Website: bh-photo
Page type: account-selection
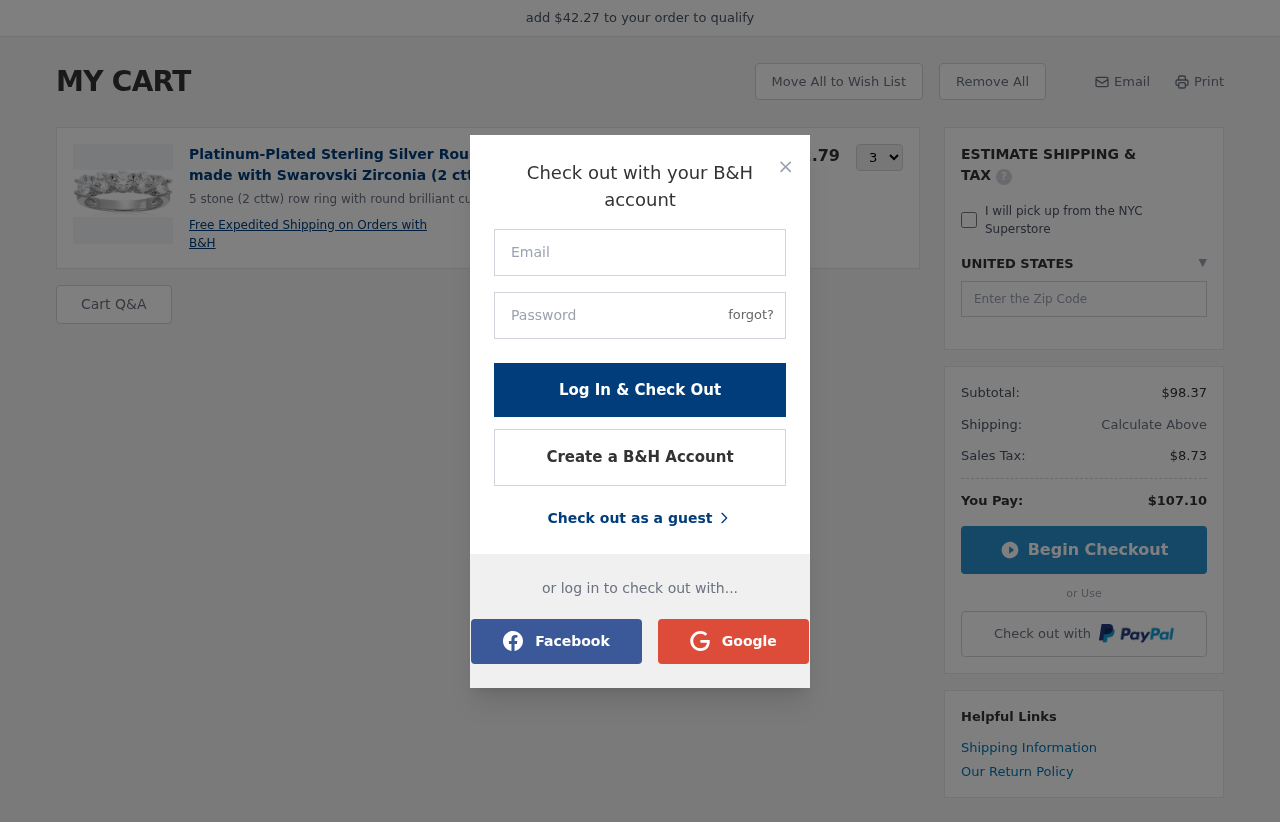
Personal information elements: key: PII_COUNTRY
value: UNITED STATES
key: PII_LOGIN_USERNAME
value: nancyschmidt78
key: PII_POSTCODE
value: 78737
Product elements: key: PRODUCT1_DESC
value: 5 stone (2 cttw) row ring with round brilliant cut Swarovski Zirconia
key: PRODUCT1_NAME
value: Platinum-Plated Sterling Silver Round-Cut 5-Stone Ring made with Swarovski Zirconia (2 cttw), Size 7
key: PRODUCT1_PRICE
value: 32.79
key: PRODUCT1_QUANTITY
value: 3
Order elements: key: ORDER_SUBTOTAL
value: $98.37
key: ORDER_TAX
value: $8.73
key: ORDER_TOTAL
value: $107.10
Other elements: key: AMOUNT_TO_QUALIFY
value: $42.27